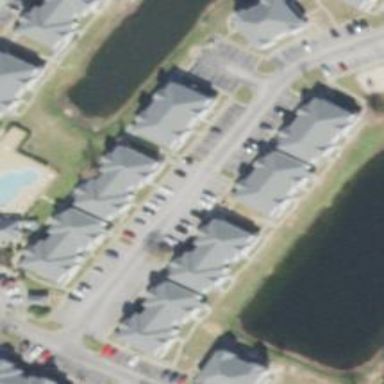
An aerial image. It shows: Parking space is available.